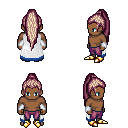
a pixel art fantasy rpg character, male body template, human, dark skin, white trimmed cape, magenta pants, white blonde extra-long topknot hairstyle, white cloth bracers, gold boots, four views (front, back, left, right), 2x2 character sprite sheet, small pixel art, hard edges, no anti-aliasing